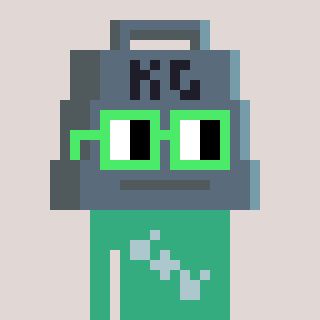
a pixel art character with square light green glasses, a weight-shaped head and a teal-colored body on a warm background